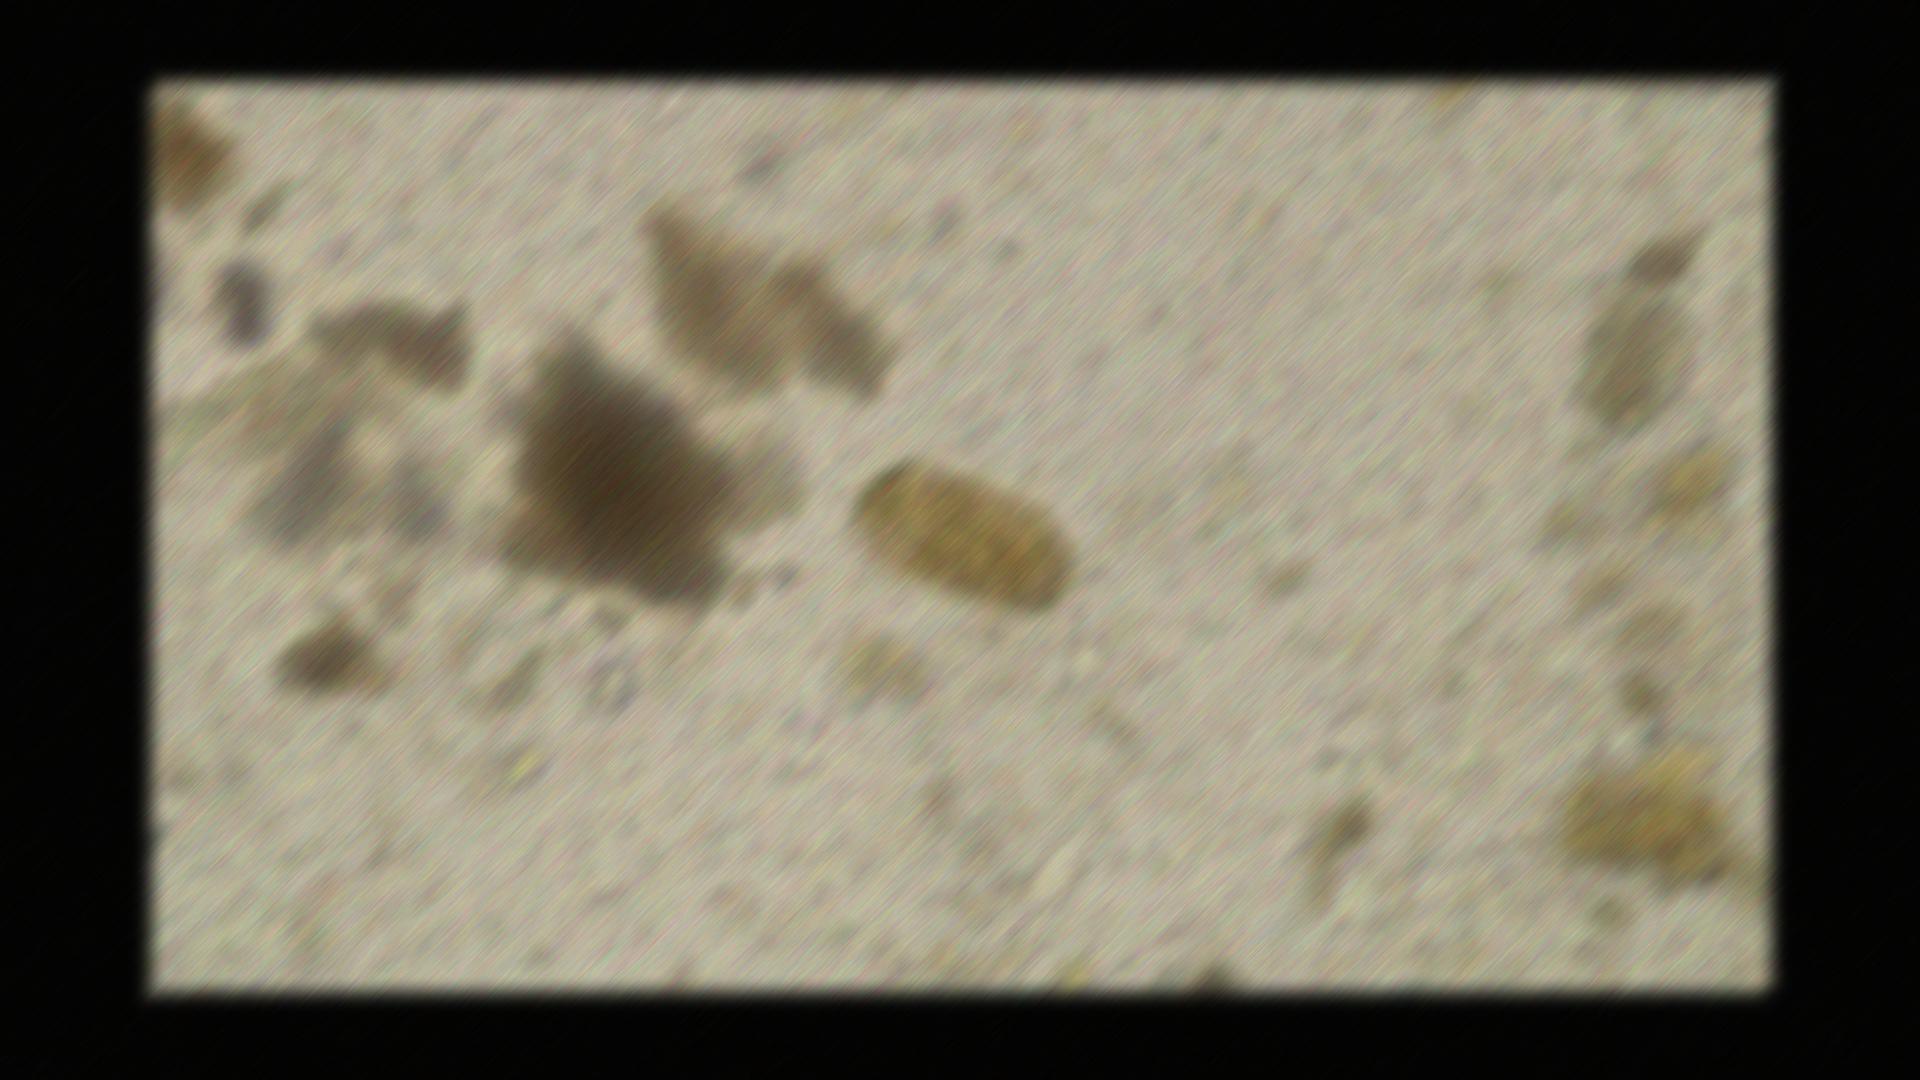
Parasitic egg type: Paragonimus spp